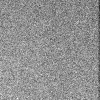
Atmospheric dust classification: dusty